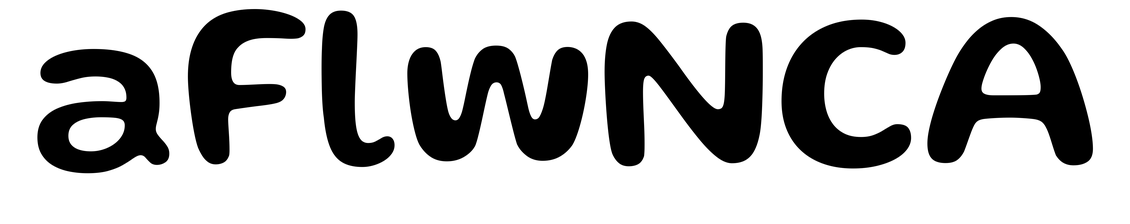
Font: Gluten_Medium